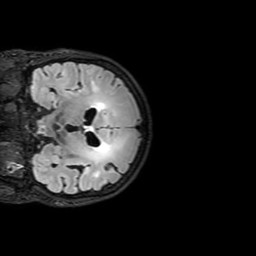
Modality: FLAIR
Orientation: coronal
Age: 64
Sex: female
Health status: ill
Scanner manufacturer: philips
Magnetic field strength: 3 T
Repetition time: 4.8 s
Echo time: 0.3059 s